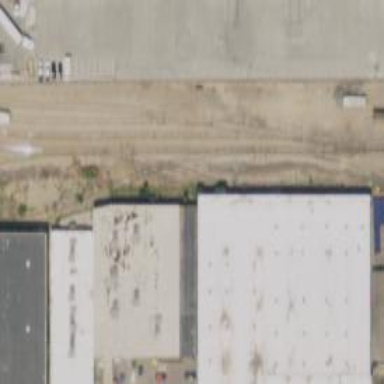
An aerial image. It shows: Rail spur service.